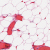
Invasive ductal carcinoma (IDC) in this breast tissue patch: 0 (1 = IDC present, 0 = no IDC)